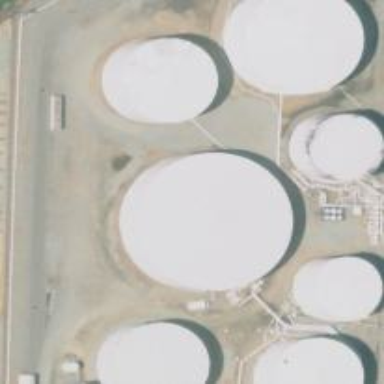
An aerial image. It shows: Storage tank that is man-made.